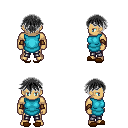
a pixel art fantasy rpg character, male body template, human, tanned skin, teal tunic, metal pants, gray short bangs hairstyle, leather bracers, brown slippers, four views (front, back, left, right), 2x2 character sprite sheet, small pixel art, hard edges, no anti-aliasing